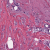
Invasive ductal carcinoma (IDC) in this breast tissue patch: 1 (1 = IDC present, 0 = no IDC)